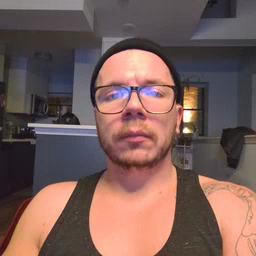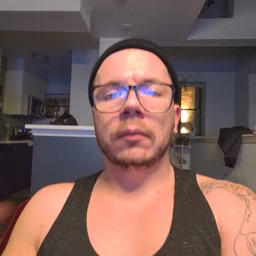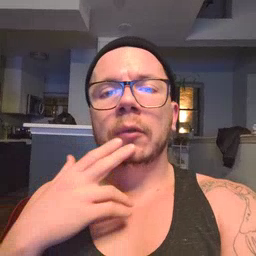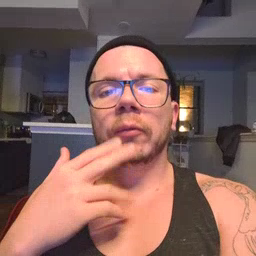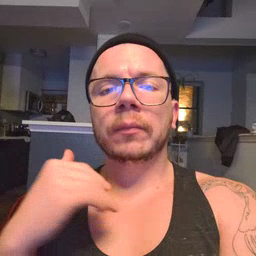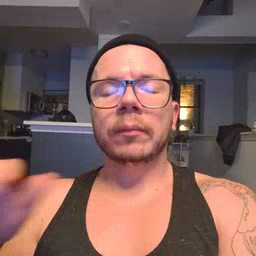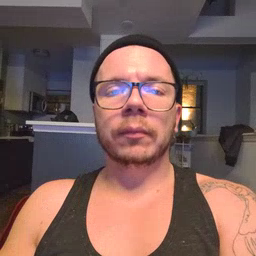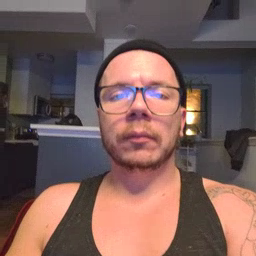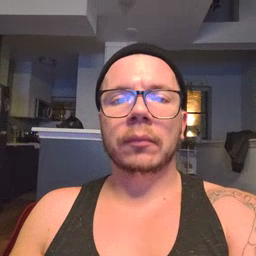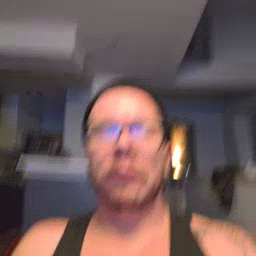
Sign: cute